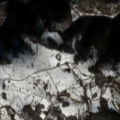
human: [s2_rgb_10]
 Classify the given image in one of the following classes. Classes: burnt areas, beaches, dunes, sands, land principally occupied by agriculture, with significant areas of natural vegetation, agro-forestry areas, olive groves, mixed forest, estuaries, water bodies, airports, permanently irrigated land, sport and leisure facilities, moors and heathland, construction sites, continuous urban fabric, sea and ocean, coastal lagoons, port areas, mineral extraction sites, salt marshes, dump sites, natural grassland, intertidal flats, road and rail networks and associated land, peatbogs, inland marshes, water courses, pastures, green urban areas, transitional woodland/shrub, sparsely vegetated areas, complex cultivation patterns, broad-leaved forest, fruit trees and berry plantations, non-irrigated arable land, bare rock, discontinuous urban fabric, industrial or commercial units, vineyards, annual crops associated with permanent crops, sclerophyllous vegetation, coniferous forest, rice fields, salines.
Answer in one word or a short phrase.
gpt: land principally occupied by agriculture, with significant areas of natural vegetation, broad-leaved forest, transitional woodland/shrub